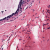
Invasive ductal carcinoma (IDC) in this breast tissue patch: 0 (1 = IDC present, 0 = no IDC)